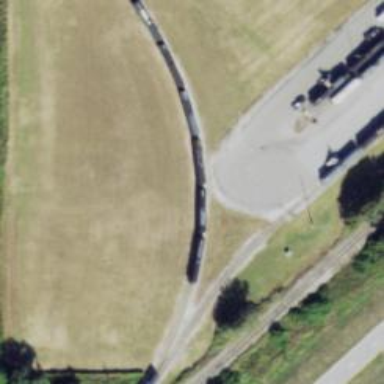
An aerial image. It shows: Railway yard used for servicing trains.